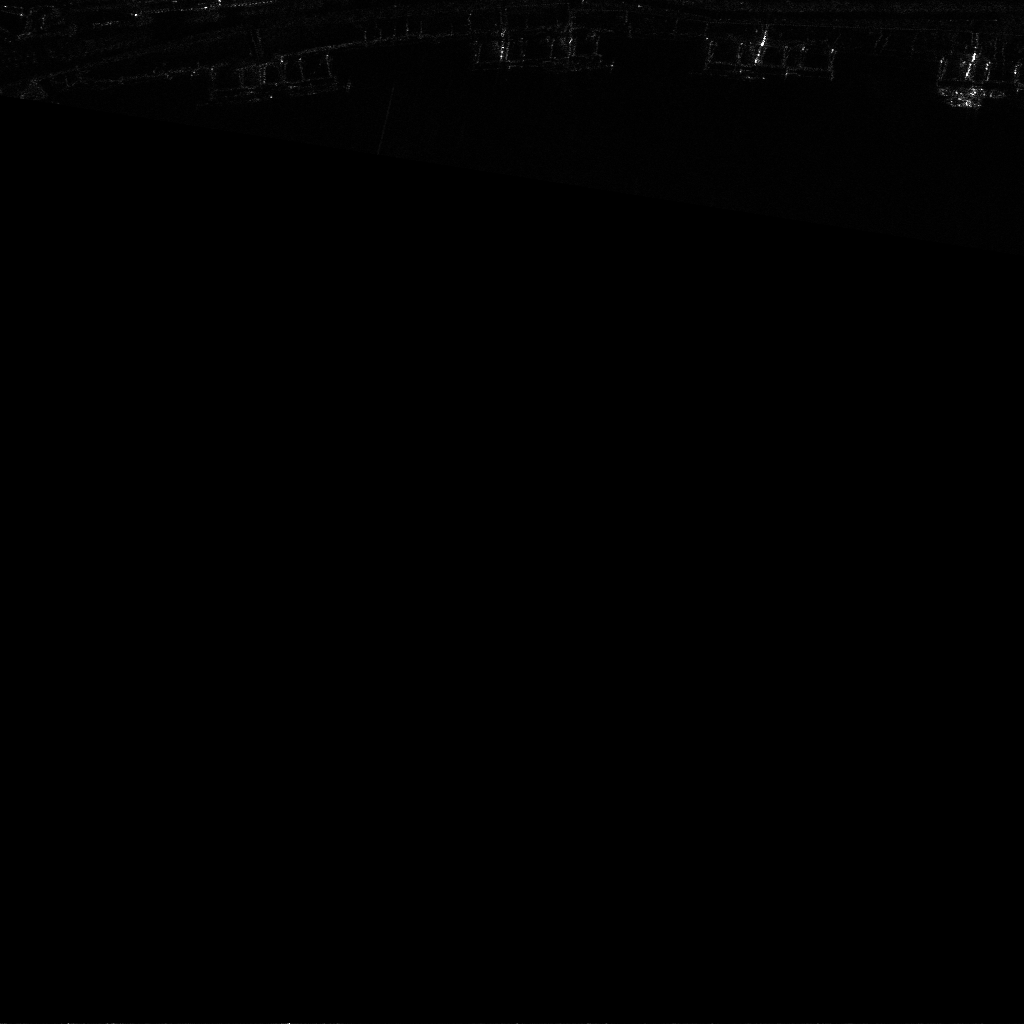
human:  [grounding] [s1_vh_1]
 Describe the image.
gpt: In the satellite image, there is  <ref>2 medium container </ref> <box>[[94, 6, 95, 11, 90], [91, 9, 96, 10, 11]]</box> located at top right.